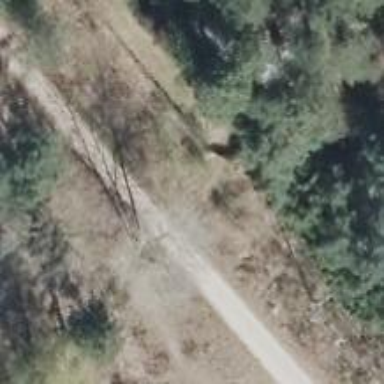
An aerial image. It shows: Power pole.